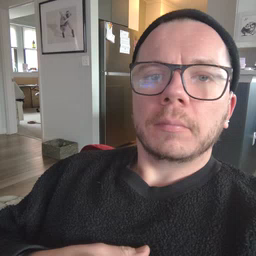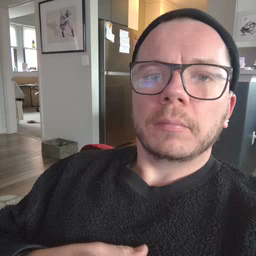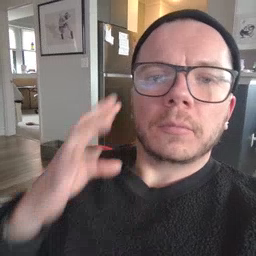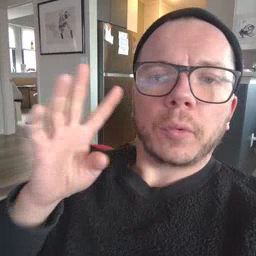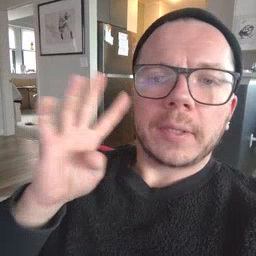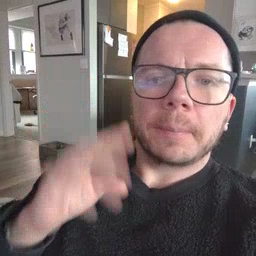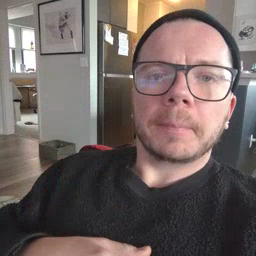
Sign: noisy